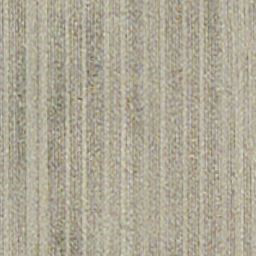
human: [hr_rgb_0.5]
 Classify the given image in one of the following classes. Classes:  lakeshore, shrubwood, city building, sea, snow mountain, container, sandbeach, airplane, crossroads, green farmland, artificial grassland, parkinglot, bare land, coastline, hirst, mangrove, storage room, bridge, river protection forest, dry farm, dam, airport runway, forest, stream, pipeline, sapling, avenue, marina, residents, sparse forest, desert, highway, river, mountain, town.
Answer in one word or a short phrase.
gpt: dry farm